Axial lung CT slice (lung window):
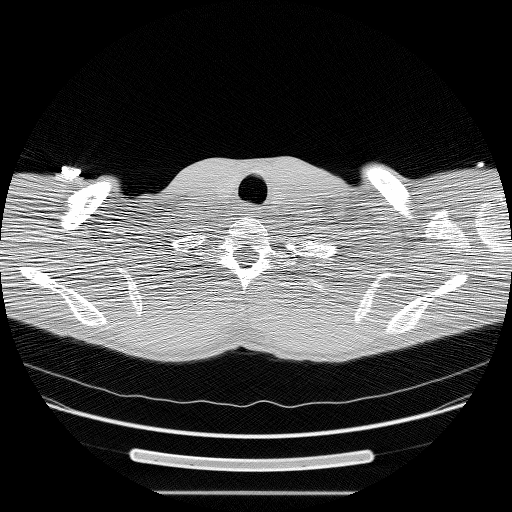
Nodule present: no